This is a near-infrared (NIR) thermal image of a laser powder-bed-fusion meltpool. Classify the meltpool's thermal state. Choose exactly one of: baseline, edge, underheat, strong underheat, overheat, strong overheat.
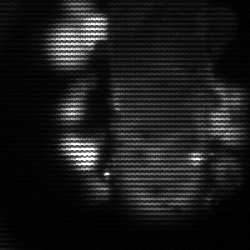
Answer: strong underheat